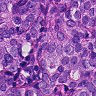
Metastatic tissue present: yes